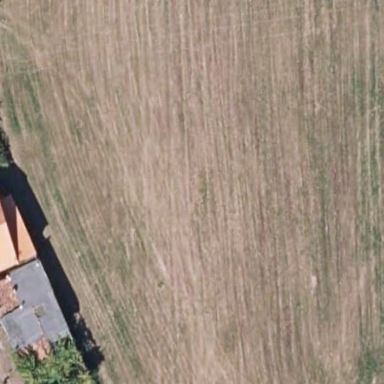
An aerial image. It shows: Farmyard area.